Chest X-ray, AP view. Patient: 52 years old, sex F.
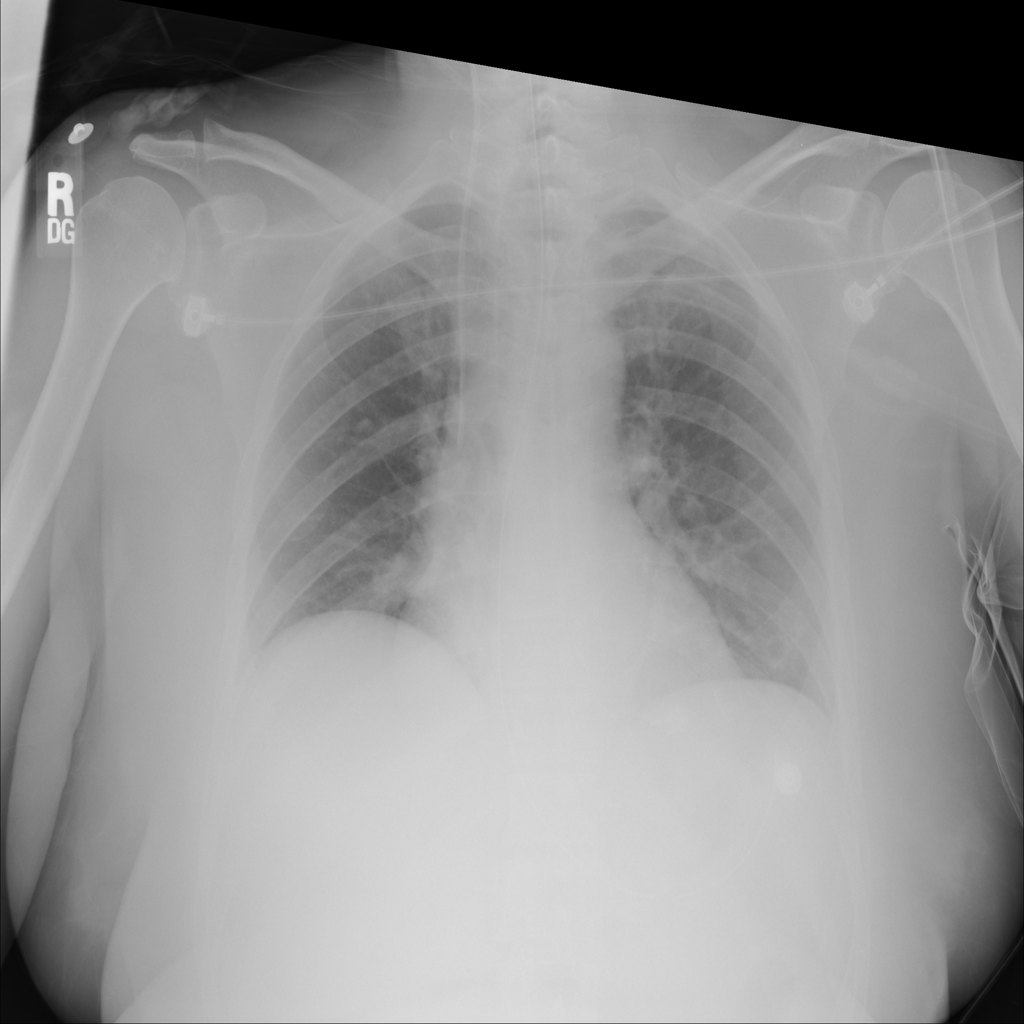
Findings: No Finding